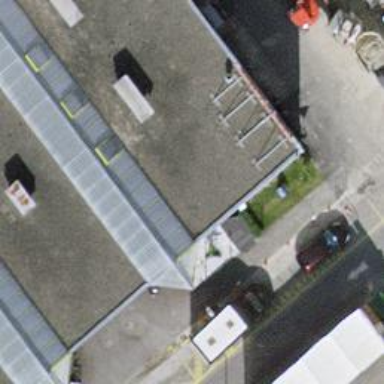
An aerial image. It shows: Car repair shop.